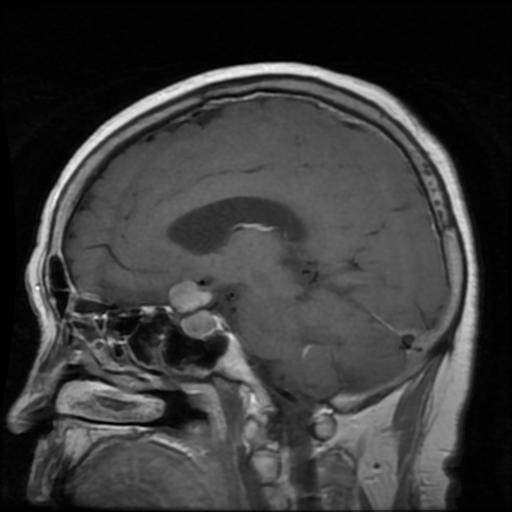
Label: pituitary